Field crop: maize
Growth stage: 1
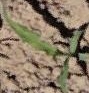
Species: maize